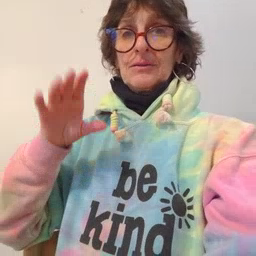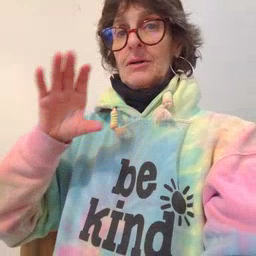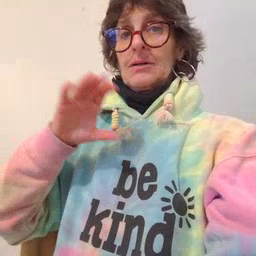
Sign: chocolate